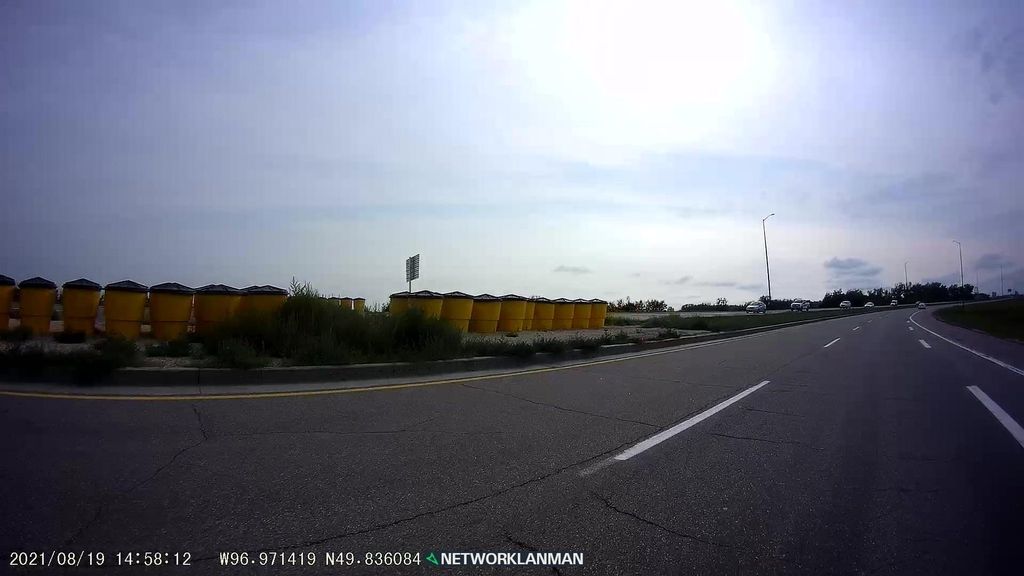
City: winnipeg